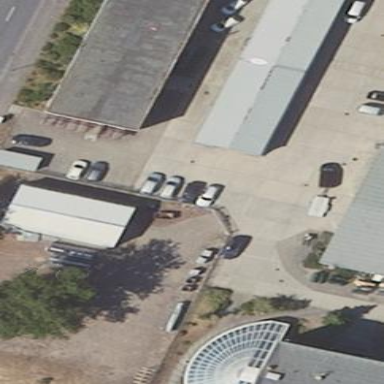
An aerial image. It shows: Shed.